Field crop: tomato
Growth stage: 1
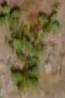
Species: portulaca